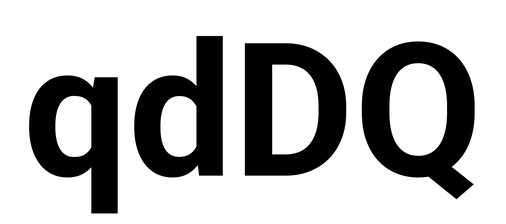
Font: Roboto_Bold